Interaction volume radius: 10 \u00c5
Interaction volume height: 30 \u00c5
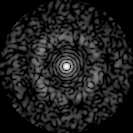
Disorder parameter: 0.7878